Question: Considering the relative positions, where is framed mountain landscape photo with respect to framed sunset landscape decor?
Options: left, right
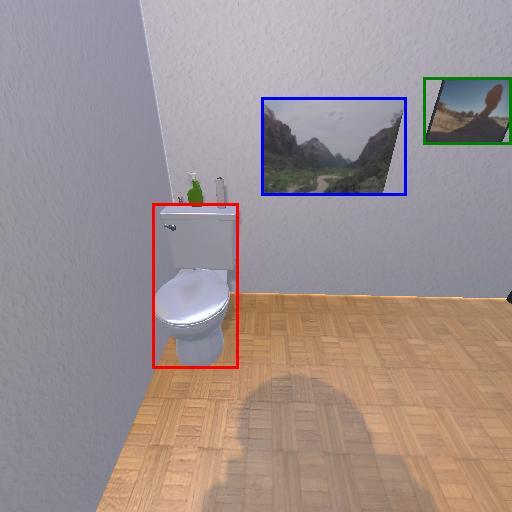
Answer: left